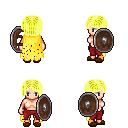
a pixel art fantasy rpg character, female body template, human, light skin, yellow tattered cape, red pants, gold pageboy hairstyle, bracelets, brown slippers, shield, four views (front, back, left, right), 2x2 character sprite sheet, small pixel art, hard edges, no anti-aliasing